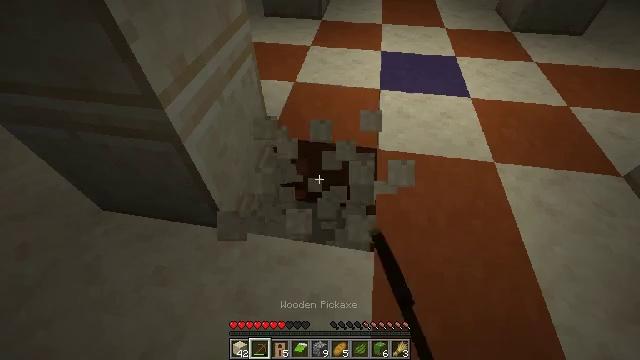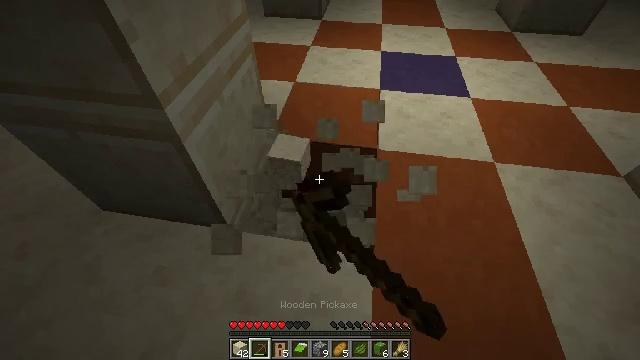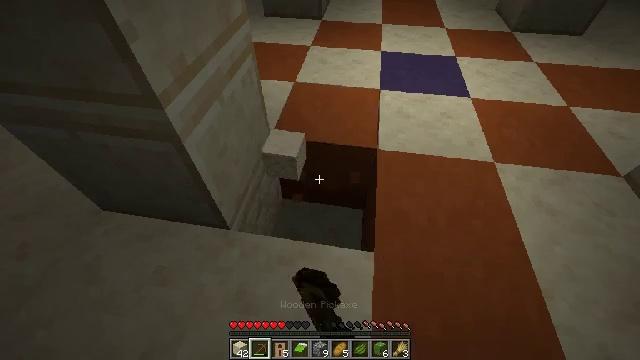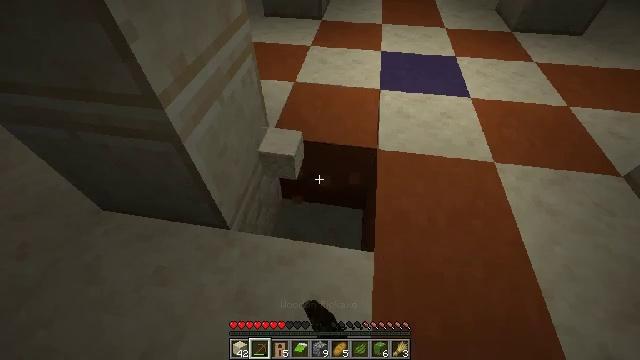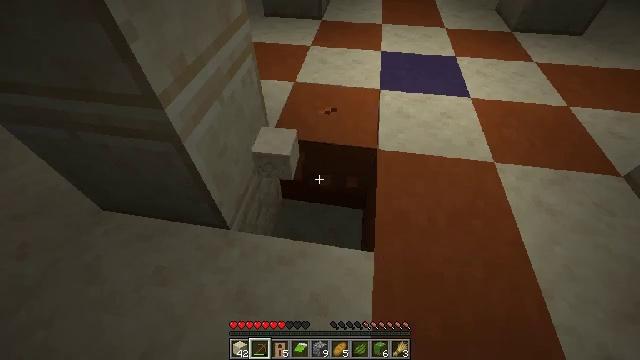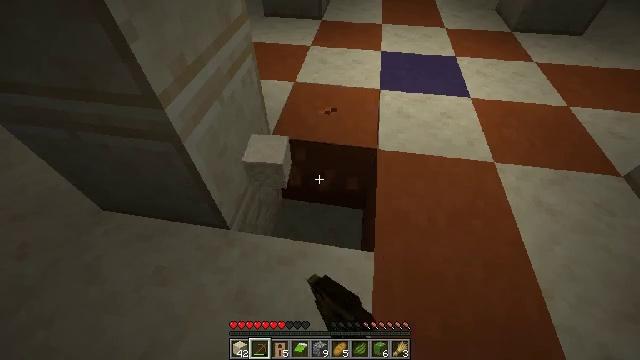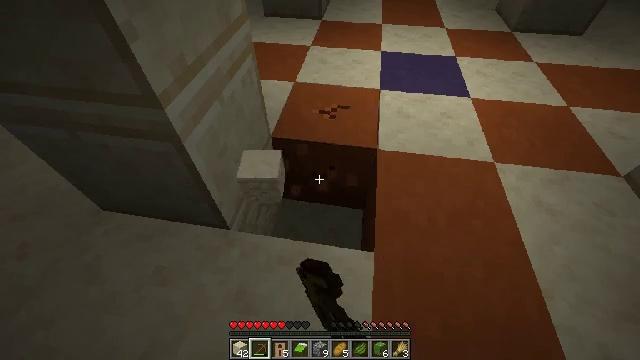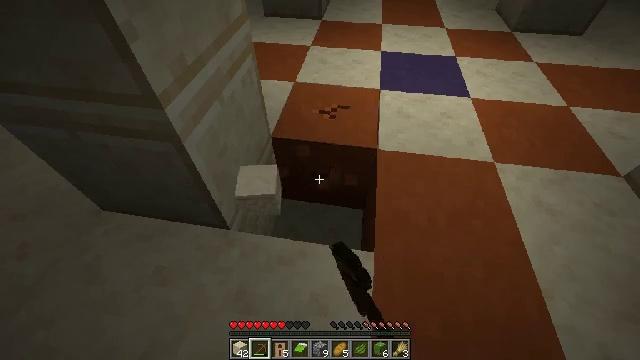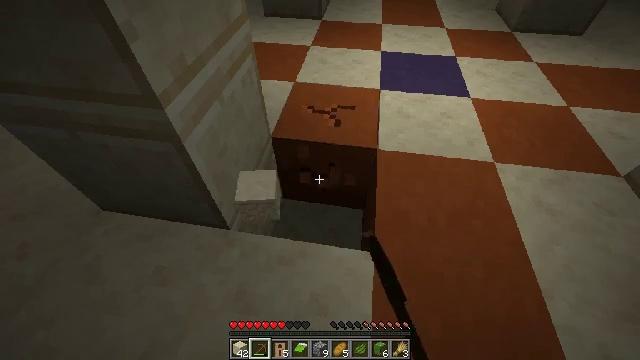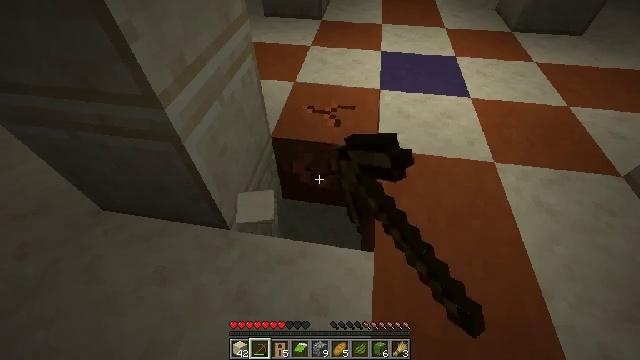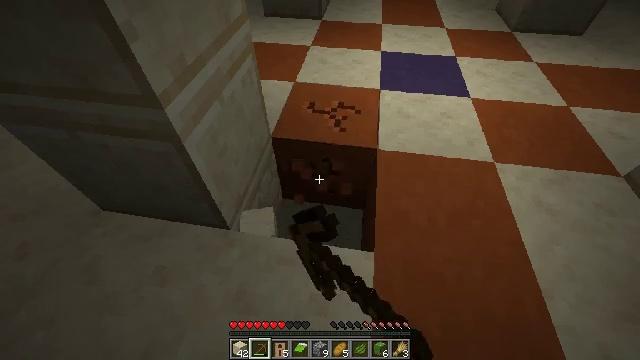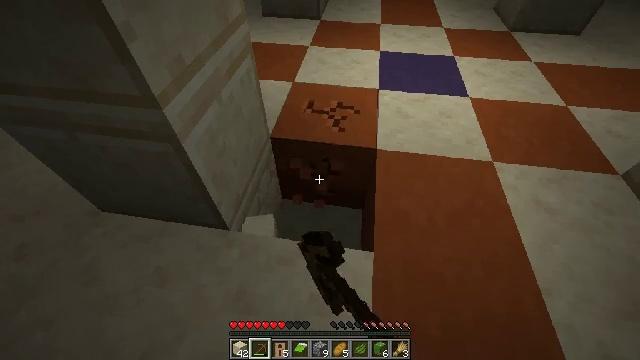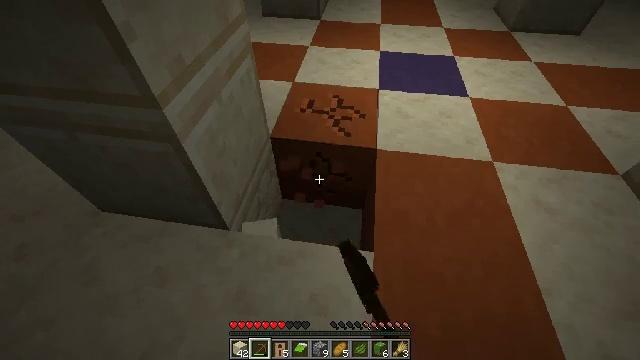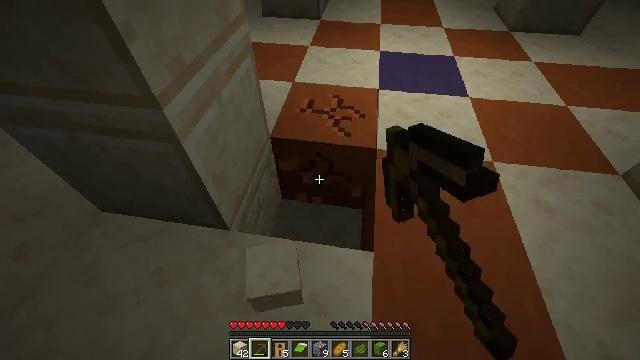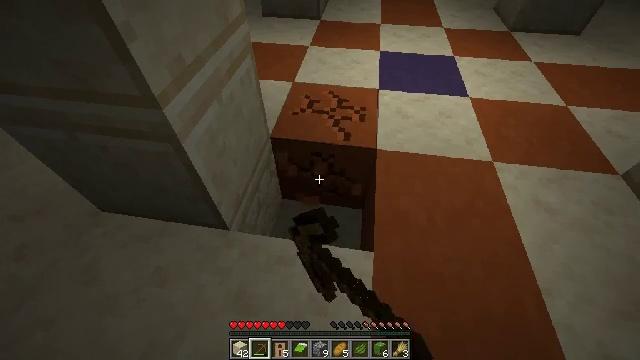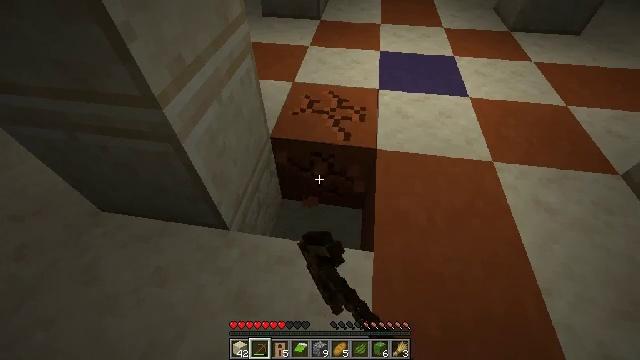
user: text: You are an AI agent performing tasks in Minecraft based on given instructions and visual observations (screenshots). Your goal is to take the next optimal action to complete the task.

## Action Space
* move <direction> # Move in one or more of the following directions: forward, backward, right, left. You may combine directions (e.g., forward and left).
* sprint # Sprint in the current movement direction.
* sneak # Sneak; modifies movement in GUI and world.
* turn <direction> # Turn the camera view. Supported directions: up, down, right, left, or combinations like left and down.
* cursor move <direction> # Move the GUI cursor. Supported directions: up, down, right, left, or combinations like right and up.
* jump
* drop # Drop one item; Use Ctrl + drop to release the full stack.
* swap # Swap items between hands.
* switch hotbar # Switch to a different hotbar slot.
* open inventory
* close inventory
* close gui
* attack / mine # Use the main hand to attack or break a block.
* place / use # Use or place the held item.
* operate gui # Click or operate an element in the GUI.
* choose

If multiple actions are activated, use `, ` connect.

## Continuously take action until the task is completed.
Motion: motion action
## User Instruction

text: Dig out the orange terracotta.
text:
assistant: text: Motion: attack / mine
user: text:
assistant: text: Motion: attack / mine
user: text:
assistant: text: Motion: attack / mine
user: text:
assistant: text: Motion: attack / mine
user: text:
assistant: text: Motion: attack / mine
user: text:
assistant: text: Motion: attack / mine
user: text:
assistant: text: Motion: attack / mine
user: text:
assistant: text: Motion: attack / mine
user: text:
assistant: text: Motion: attack / mine
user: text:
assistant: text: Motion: attack / mine
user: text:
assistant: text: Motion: attack / mine
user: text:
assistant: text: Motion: attack / mine
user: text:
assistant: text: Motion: attack / mine
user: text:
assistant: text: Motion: attack / mine
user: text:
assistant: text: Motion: attack / mine
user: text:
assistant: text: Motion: attack / mine
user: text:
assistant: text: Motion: attack / mine
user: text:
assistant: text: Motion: attack / mine
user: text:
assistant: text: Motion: attack / mine
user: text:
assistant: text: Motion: attack / mine
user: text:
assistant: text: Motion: attack / mine
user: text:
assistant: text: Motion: move forward, attack / mine
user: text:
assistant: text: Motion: move forward
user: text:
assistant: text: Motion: move forward
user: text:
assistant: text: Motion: move forward
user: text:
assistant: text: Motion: move forward
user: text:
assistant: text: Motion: no_op